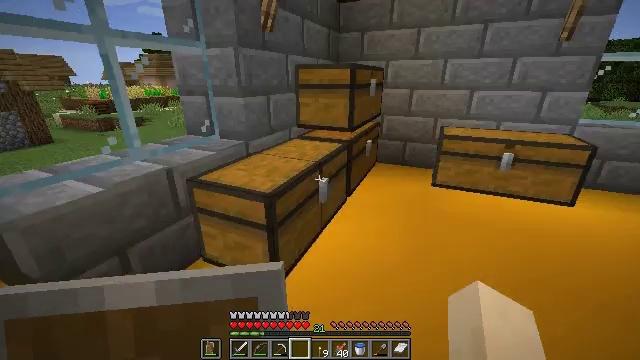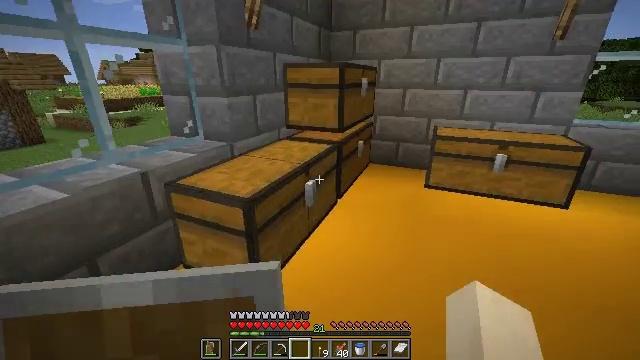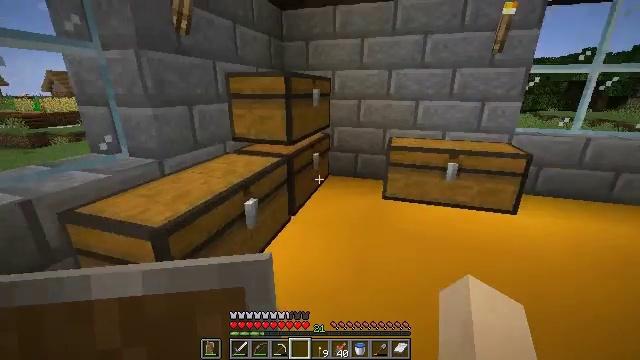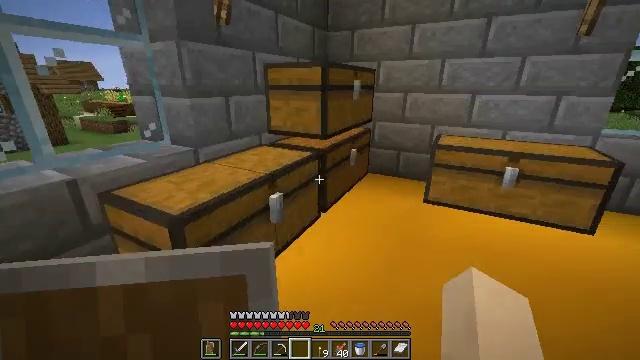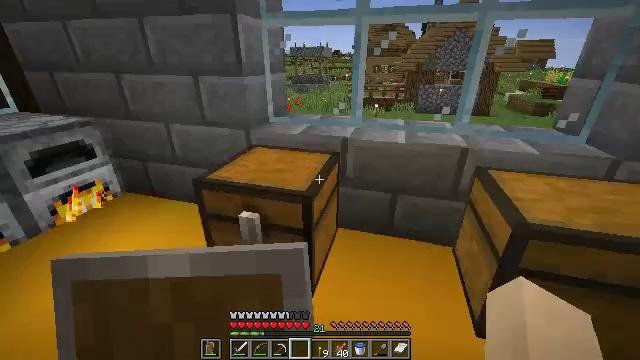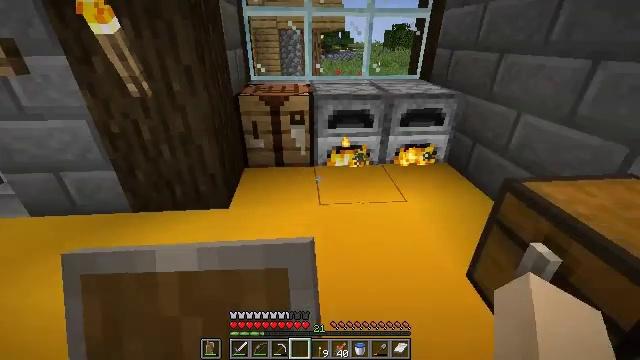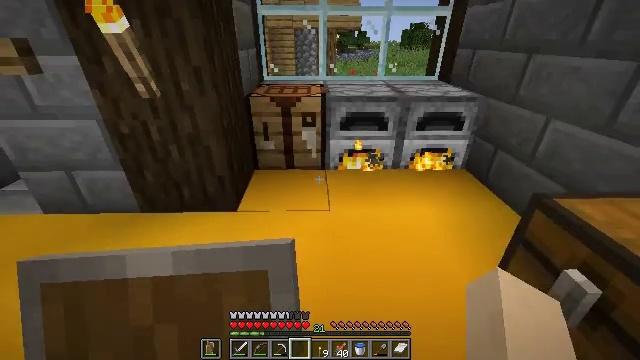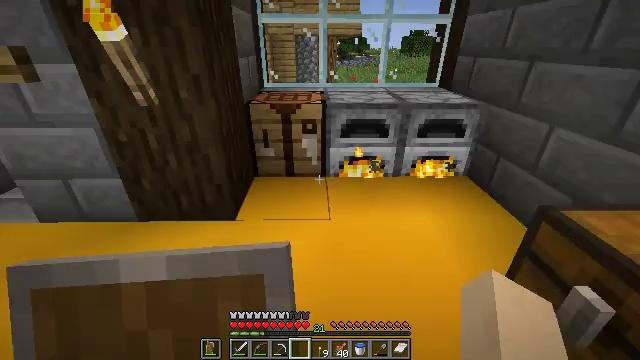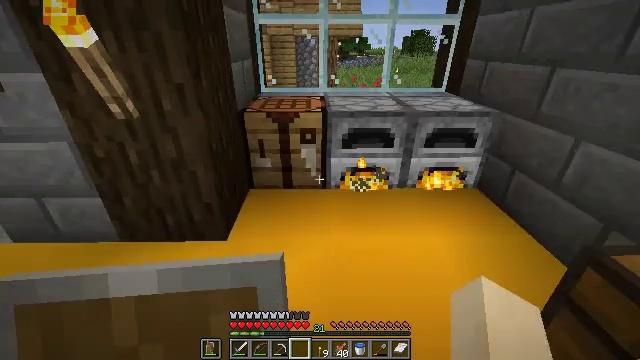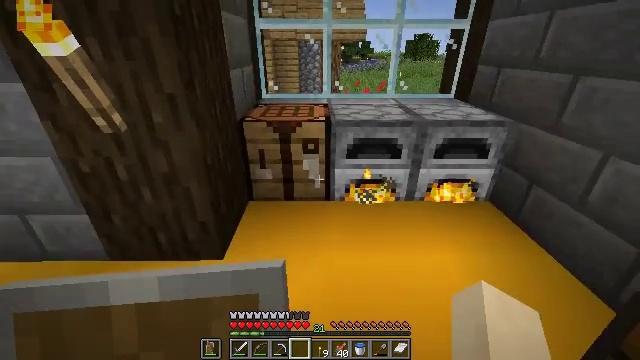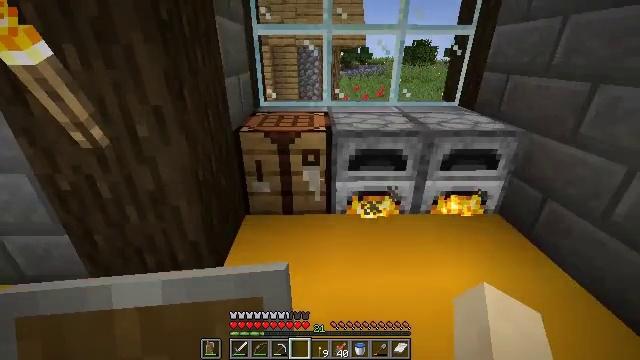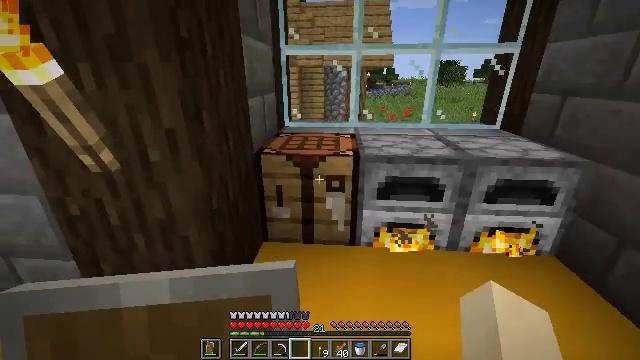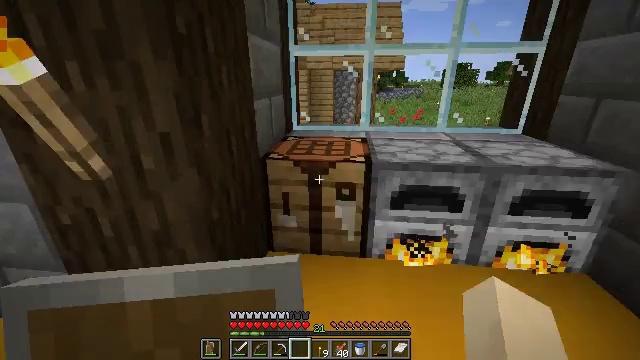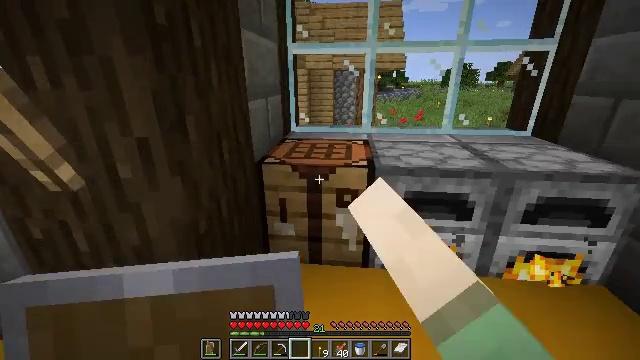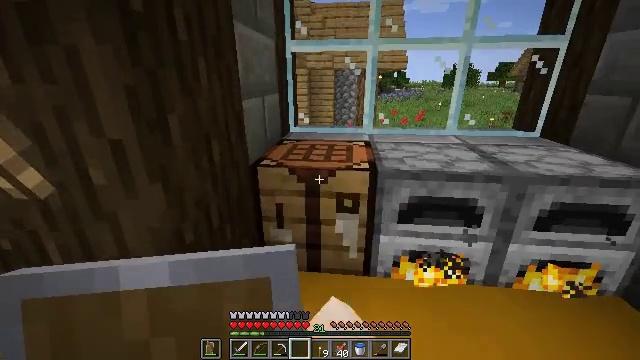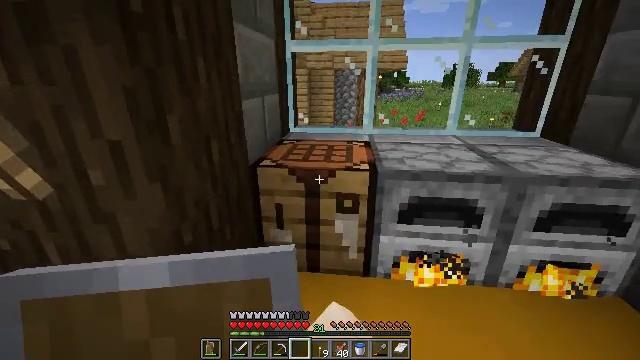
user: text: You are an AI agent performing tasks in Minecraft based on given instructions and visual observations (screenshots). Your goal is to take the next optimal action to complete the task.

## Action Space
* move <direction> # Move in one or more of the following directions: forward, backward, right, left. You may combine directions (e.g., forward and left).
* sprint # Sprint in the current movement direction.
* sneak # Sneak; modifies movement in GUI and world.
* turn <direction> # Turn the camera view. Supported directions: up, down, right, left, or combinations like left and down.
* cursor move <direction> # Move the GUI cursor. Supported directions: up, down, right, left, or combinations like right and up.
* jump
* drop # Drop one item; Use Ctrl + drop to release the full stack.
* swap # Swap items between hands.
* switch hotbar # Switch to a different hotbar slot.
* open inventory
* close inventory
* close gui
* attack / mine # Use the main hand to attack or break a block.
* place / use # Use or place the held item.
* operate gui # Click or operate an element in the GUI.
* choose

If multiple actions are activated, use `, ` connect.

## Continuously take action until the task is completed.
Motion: motion action
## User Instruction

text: Get a coal block by crafting in a crafting table.
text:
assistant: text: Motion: move forward and move right
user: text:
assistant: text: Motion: move forward and move right, turn right and up
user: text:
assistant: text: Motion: move forward and move right, turn left and down
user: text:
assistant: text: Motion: move forward, turn left and down
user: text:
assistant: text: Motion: move forward, turn left and down
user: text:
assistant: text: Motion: move forward, turn left
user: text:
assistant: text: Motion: move forward, turn up
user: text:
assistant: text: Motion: move forward
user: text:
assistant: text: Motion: move forward
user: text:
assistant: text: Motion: move forward, turn up
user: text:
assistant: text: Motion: move forward, turn left and up
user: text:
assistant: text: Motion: move forward, turn left, use / place
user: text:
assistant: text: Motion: use / place
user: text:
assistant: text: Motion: no_op
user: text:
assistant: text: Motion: no_op
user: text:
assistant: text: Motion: no_op
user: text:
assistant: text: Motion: open gui
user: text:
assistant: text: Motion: cursor move left
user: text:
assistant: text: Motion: cursor move left and up
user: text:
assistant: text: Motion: no_op
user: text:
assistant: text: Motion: no_op
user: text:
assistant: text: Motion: no_op
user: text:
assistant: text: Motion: sneak, cursor move left and down
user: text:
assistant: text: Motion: sneak, cursor move left and down
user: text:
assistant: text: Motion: sneak
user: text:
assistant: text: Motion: no_op
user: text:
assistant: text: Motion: no_op
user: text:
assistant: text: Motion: operate gui
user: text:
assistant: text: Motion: operate gui
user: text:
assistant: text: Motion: no_op